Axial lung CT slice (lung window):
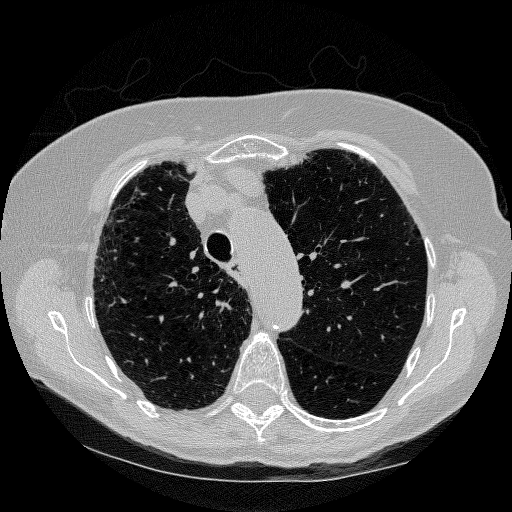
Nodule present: no